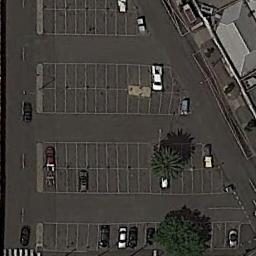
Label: parking_lot